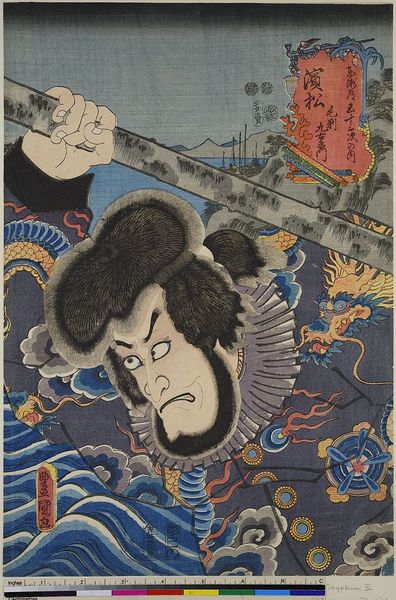
Titel: Hamamatsu: Der Schauspieler Ichikawa Ebizo als Kezori Kuemon, Blatt 30 aus der Serie: Die 53 Stationen des Tokaido
Künstler: Utagawa Kunisada
Standort: Hamburg
Institution: Museum für Kunst und Gewerbe Hamburg
Schlagwörter: blau, mann, meer, wasser, rot, bart, kragen, haare, theater, knopf, holzschnitt, japan, schiff, schrift, berge, grimmig, knöpfe, druckgraphik, druckgrafik, schwert, uniform, faust, china, stange, zeit, schauspieler, drache, schauspielerin, tourismus, reisen, kabuki, edo, reproduktionen, druckerzeugnisse, schrfitzeichen, theateraufführung, ukiyo